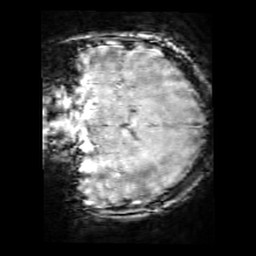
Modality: SWI
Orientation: coronal
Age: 10
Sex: female
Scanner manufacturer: siemens
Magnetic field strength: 3 T
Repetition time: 0.027 s
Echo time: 0.02 s